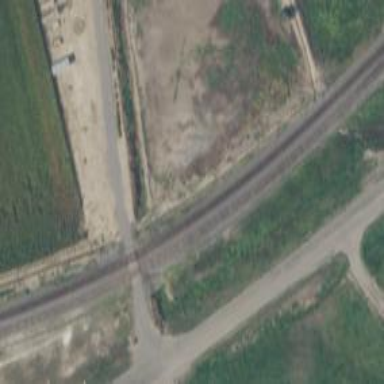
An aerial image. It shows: Railway track.